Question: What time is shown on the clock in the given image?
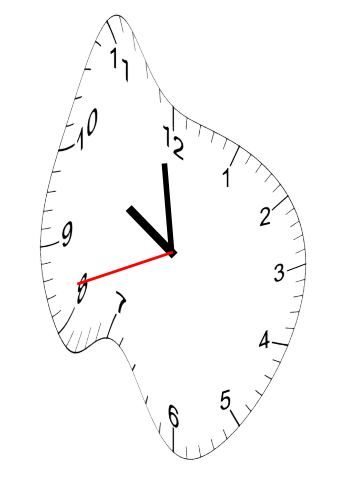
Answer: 09:58:42